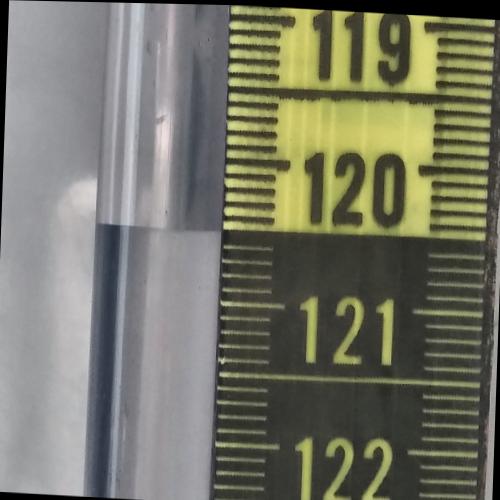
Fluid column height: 120.5 cm